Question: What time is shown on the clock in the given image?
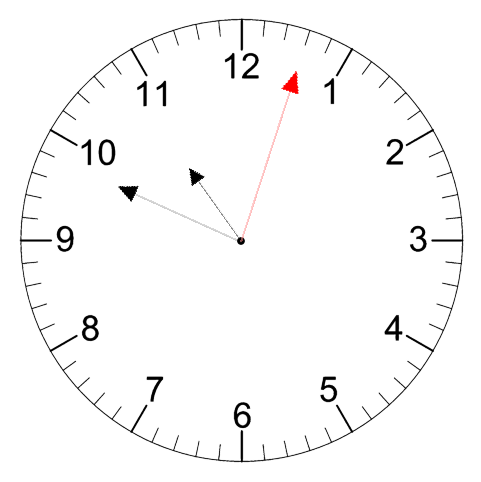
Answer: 10:49:03